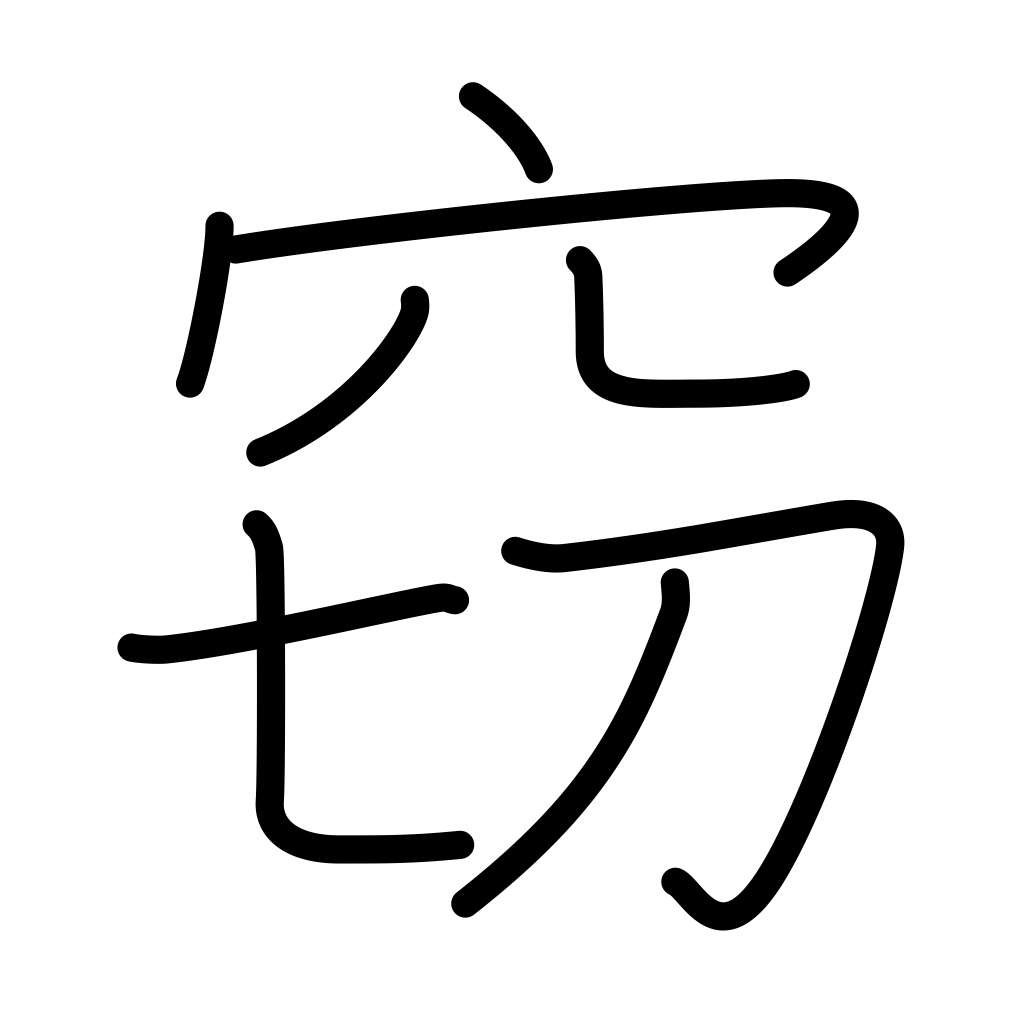
Meaning: stealth, steal, secret, private, hushed